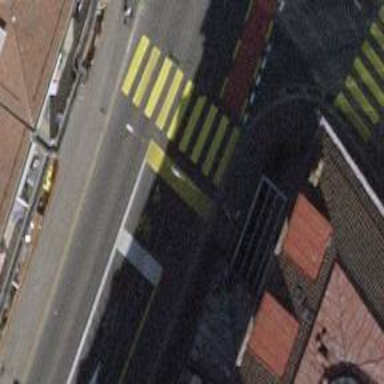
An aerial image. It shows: Road crossing with traffic signals.